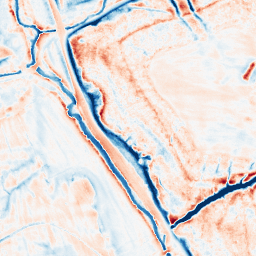
Category: edge_preserving
Decomposition family: anisotropic_diffusion
Decomposition parameters: iterations: 50
kappa: 30
gamma: 0.2
Upsampling method: bicubic
Upsampling parameters: scale: 2
Upsampling scale: 2